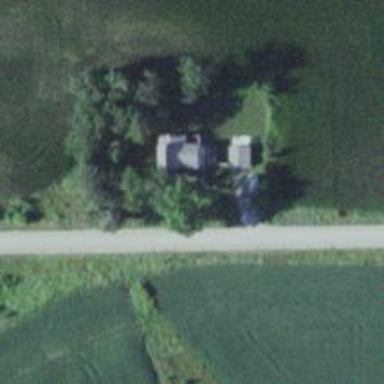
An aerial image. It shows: Driveway.